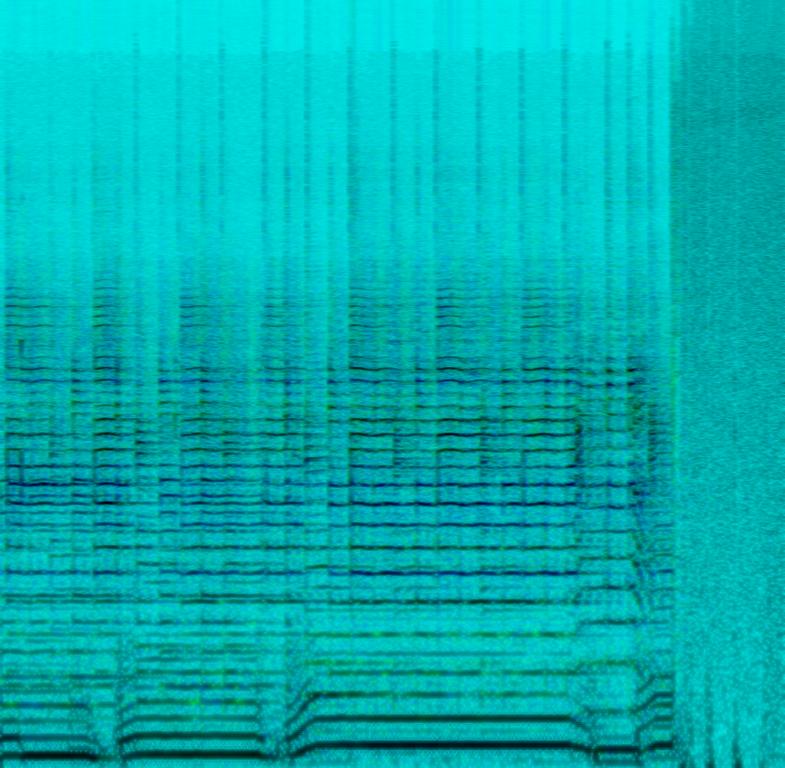
This is a compilation of various different music pieces all in one recording to advertise a radio software. The pieces are generic in nature. There is a rock music piece with an electric guitar playing. After a static sound effect, it switches to a pop music piece. There is a female vocalist singing over a keyboard and electronic drum beat background. There is a random feeling to this track.